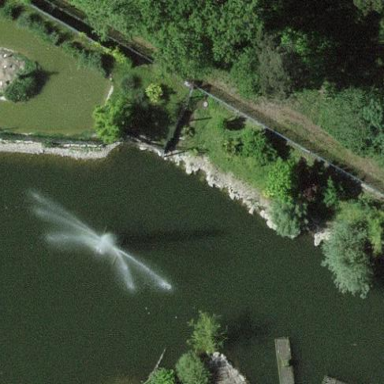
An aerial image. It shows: Serene pond surrounded by nature.